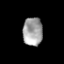
Tissue: prostate
Cell type: Epithelial cells
Senescence score: 0.352
Nuclear area (px): 549
Mean DAPI intensity: 161.63